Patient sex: M
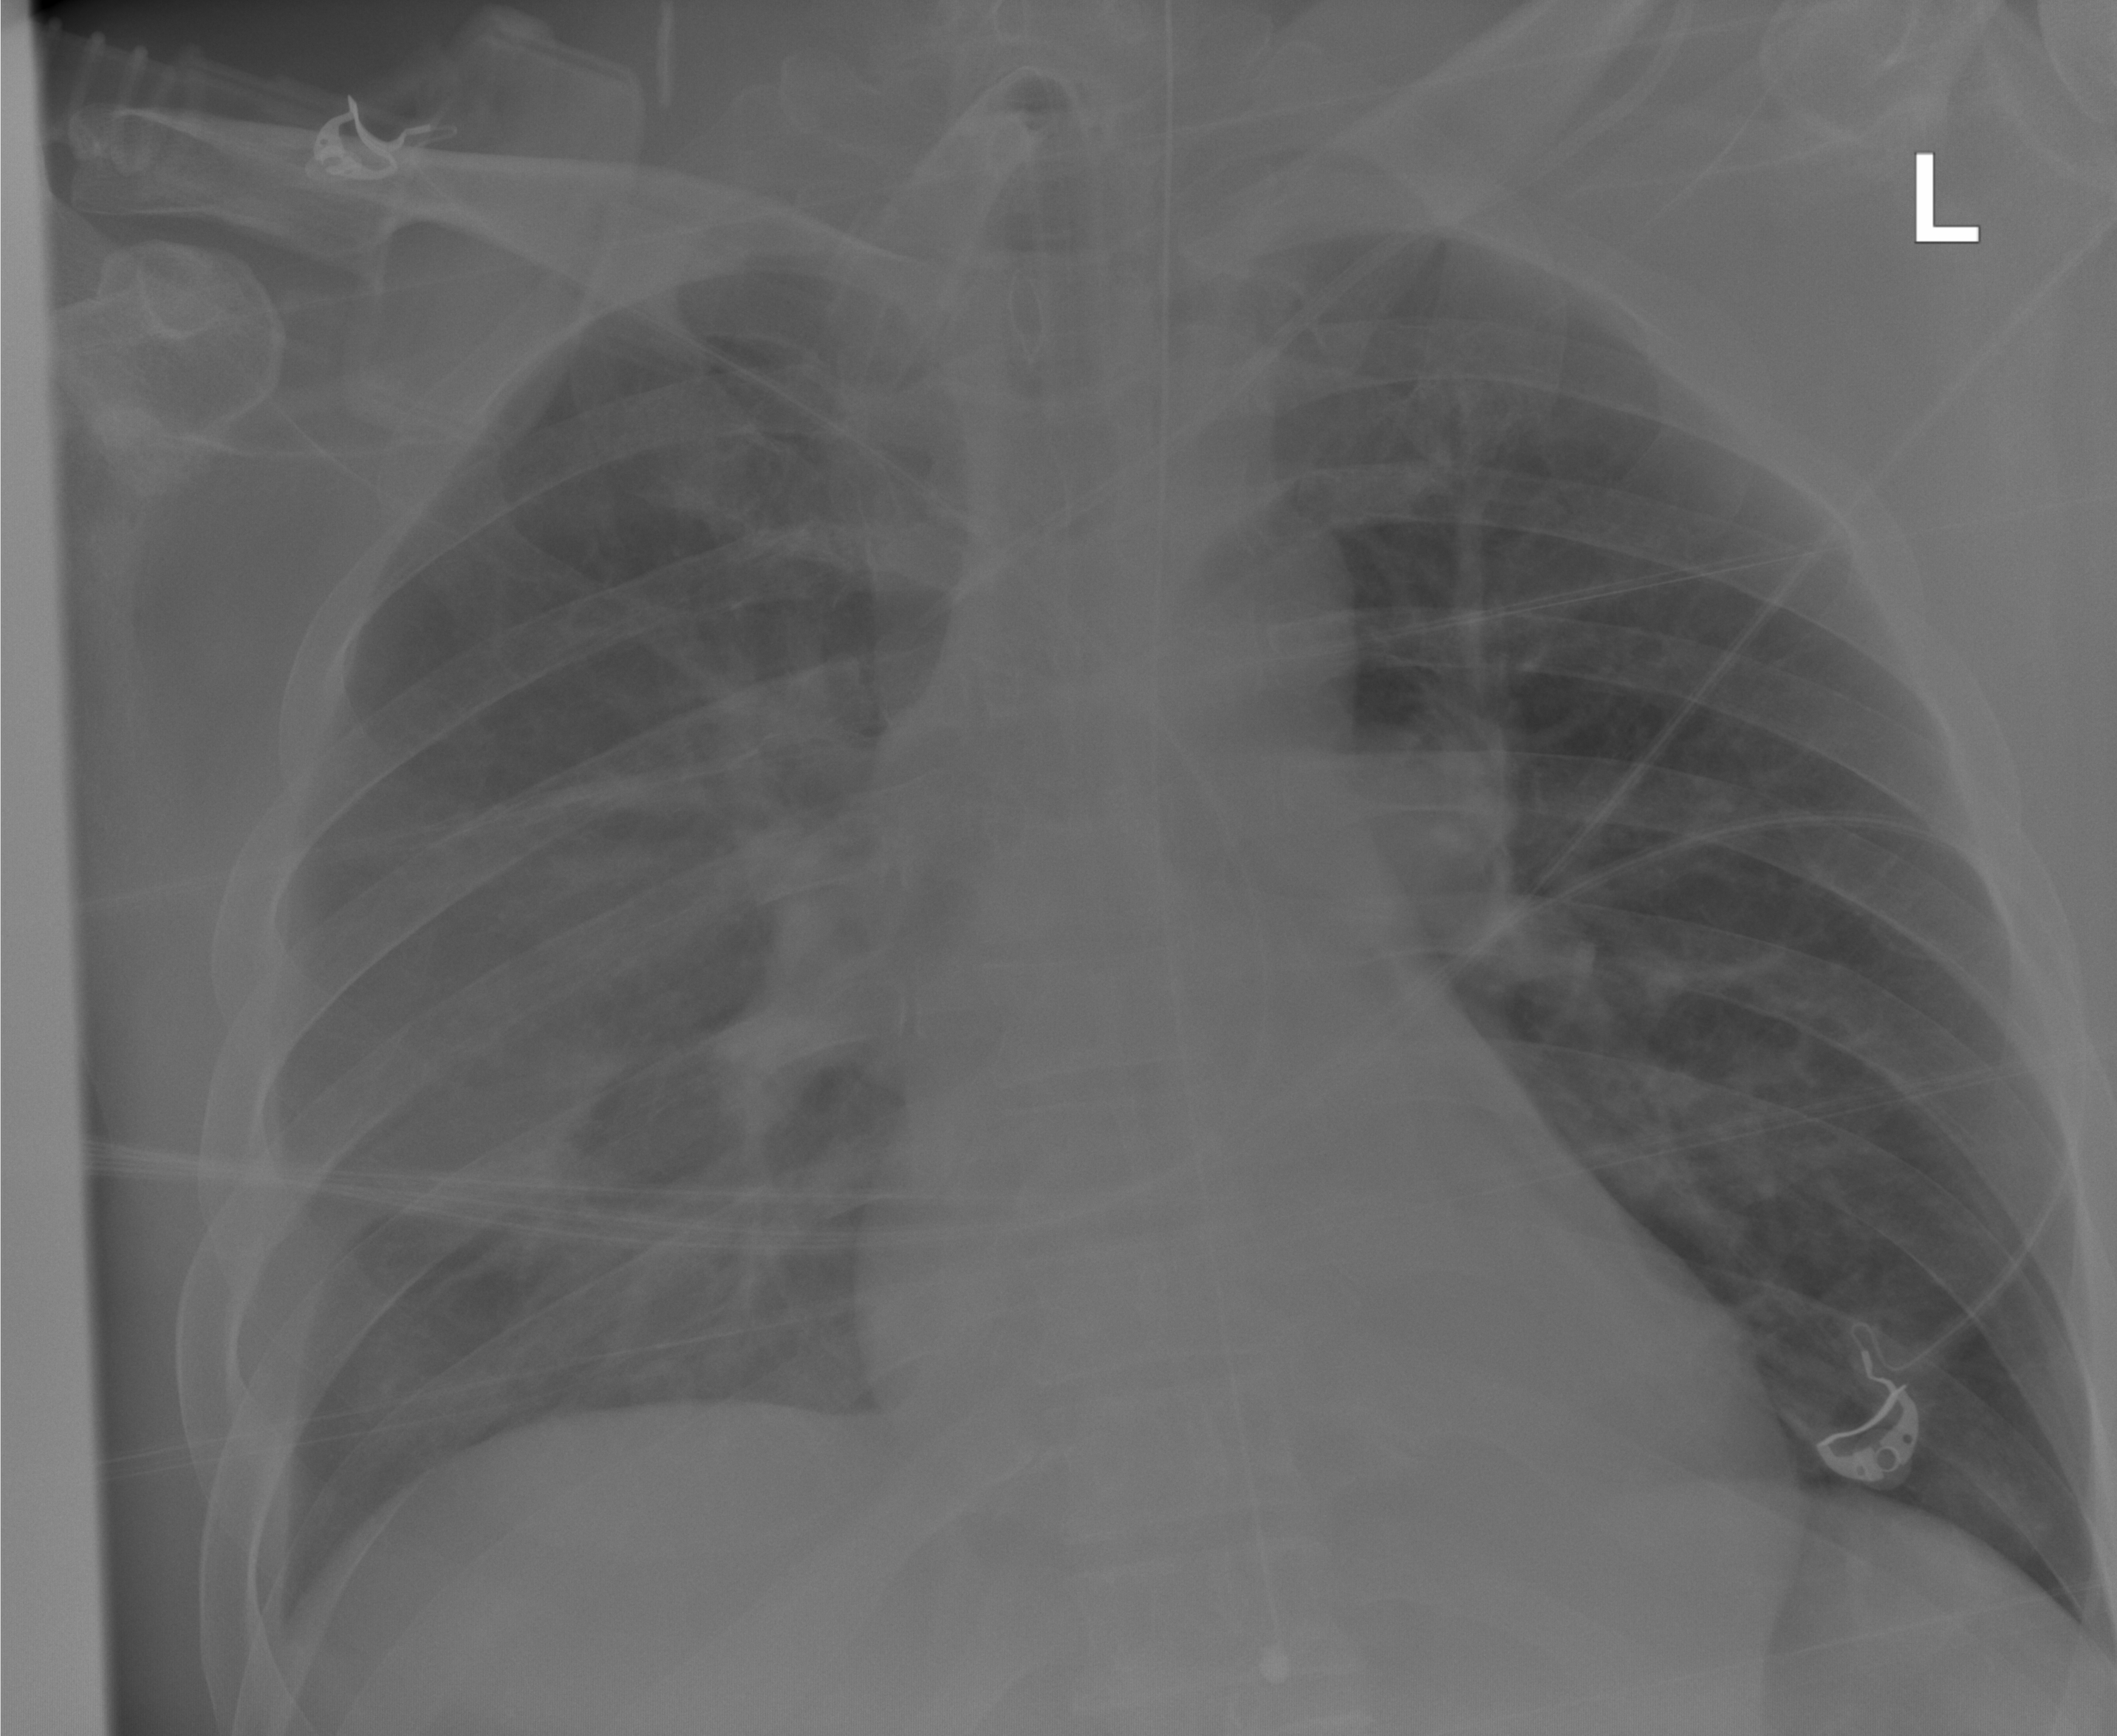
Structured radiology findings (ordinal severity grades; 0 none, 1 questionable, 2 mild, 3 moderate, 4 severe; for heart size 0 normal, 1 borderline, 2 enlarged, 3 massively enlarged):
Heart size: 0
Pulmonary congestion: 0
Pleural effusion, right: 0
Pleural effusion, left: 0
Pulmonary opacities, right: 2
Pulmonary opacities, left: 0
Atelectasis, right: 2
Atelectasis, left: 0